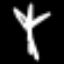
Label: fork